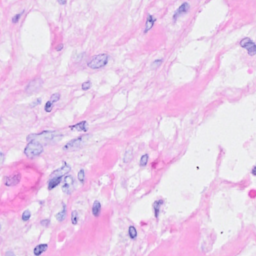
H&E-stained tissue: Breast